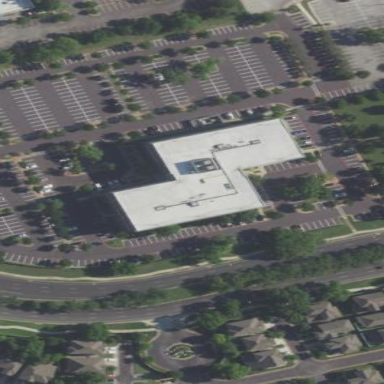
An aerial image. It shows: Office building.